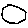
Label: hexagon